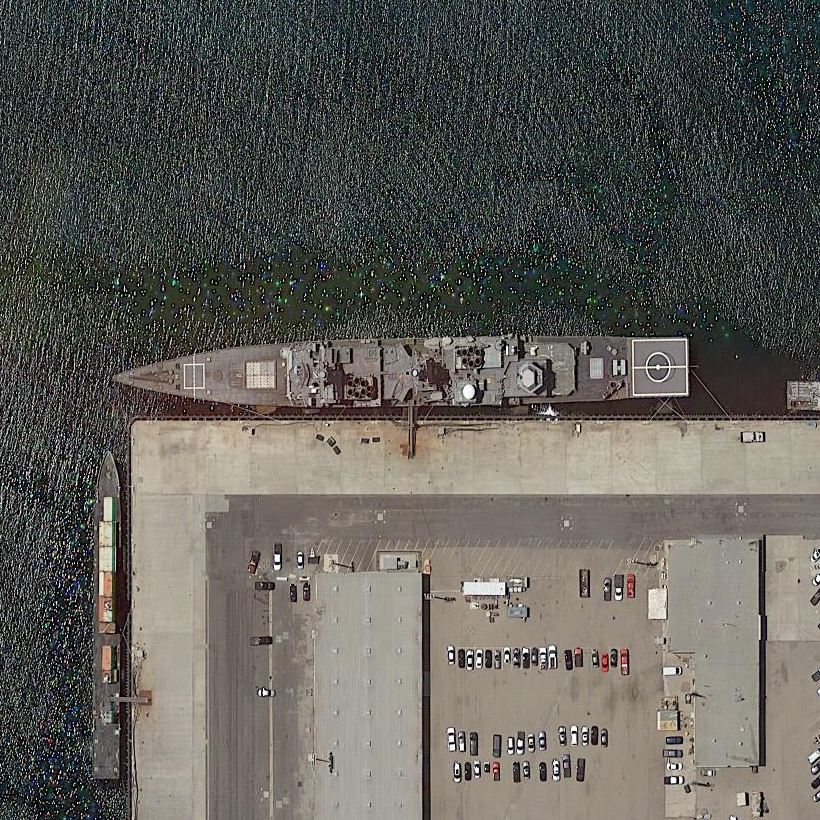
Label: Ticonderoga-class_cruiser